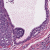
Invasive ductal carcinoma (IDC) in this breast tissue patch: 0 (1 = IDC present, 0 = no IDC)